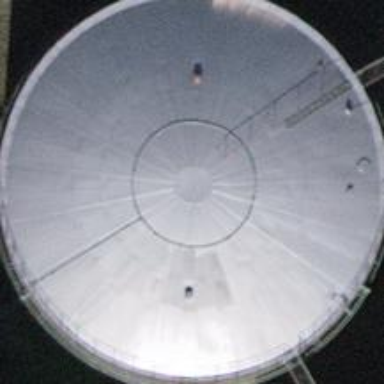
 painted in light steel blue. It is storage tank."